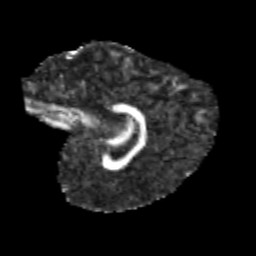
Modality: FA
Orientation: sagittal
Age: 10
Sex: female
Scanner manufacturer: siemens
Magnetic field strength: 3 T
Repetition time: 3.8 s
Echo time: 0.07 s